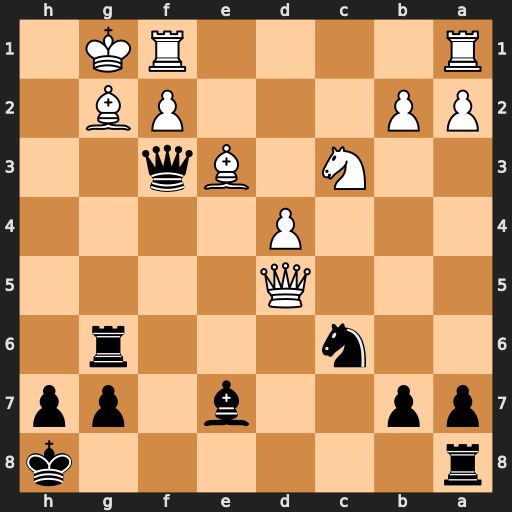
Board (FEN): r6k/pp2b1pp/2n3r1/3Q4/3P4/2N1Bq2/PP3PB1/R4RK1
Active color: b
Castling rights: -
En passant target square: -
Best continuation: Rxg2+ Kh1 Qh3#